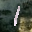
Label: 1